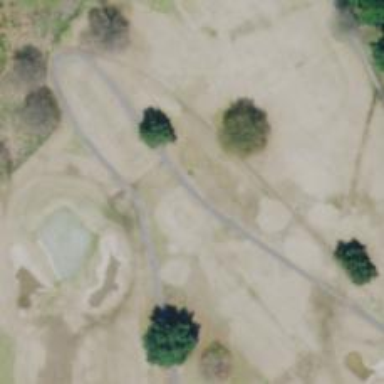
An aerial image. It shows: Path designated for golf carts.